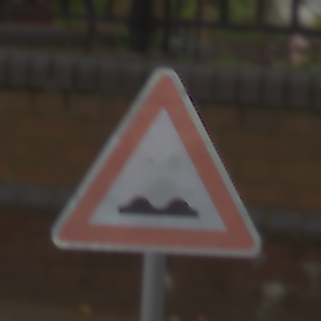
Verkehrszeichen: UnebeneFahrbahn
Umgebung: Outdoor, Urban
Tageszeit: MorningAfternoon
Wetter: Overcast
Licht: Natural
Jahreszeit: NotSpecified
Kontrast: LowContrast